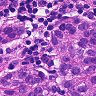
Metastatic tissue present: yes